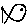
Label: fish